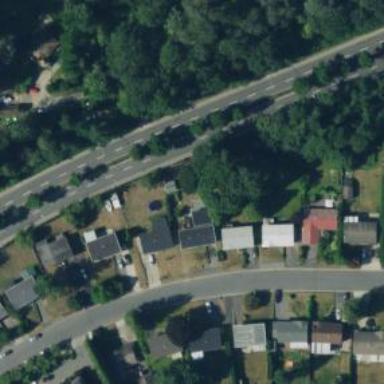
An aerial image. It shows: Detached building.